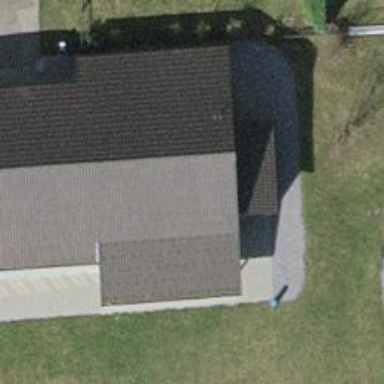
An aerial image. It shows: Gabled roof kindergarten building.